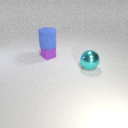
large cyan metal sphere in front of small purple metal cube